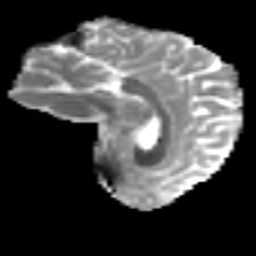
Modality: MD
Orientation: sagittal
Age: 33
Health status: ill
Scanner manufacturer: philips
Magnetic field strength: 3 T
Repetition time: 9 s
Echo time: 0.127 s